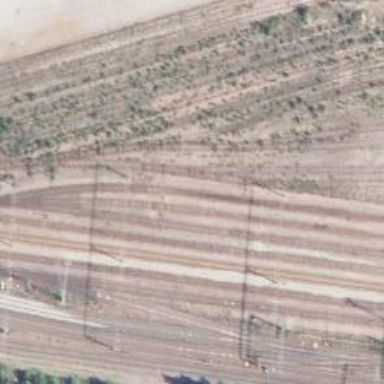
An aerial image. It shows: Railway signal.